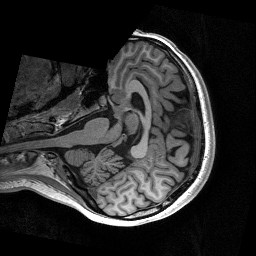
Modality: T1w
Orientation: axial
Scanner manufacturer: siemens
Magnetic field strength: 3 T
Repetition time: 2.53 s
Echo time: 0.00267 s